Interaction volume radius: 5 \u00c5
Interaction volume height: 30 \u00c5
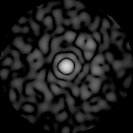
Disorder parameter: 0.8495